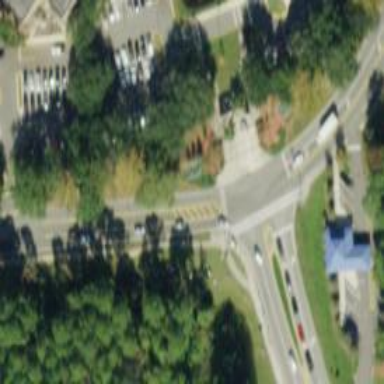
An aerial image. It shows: Zebra crossing on the road.